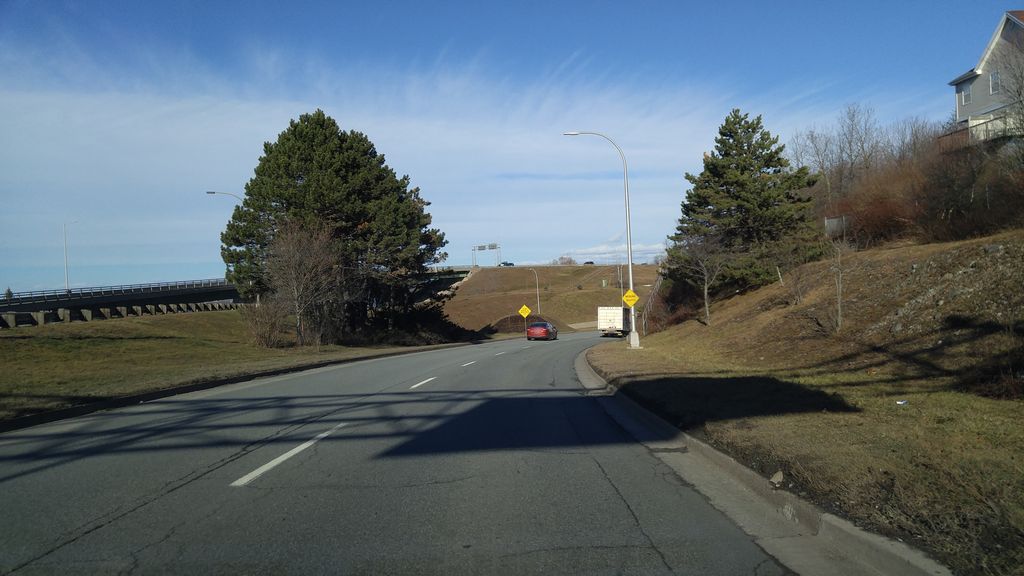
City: halifax